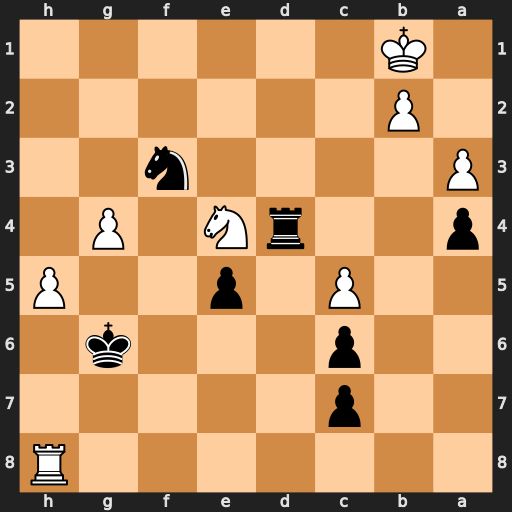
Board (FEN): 7R/2p5/2p3k1/2P1p2P/p2rN1P1/P4n2/1P6/1K6
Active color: b
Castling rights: -
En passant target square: -
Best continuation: Kg7 Rc8 Rxe4